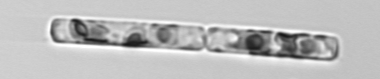
Label: Guinardia_delicatula